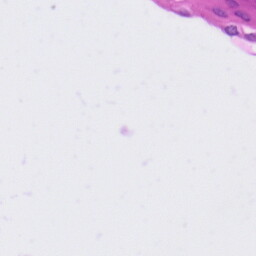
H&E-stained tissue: Tonsil